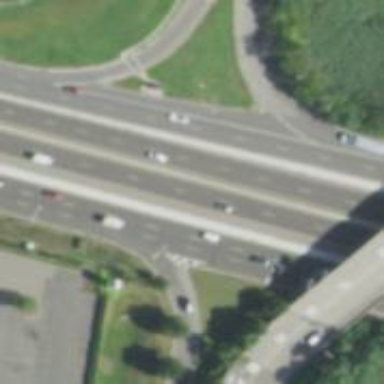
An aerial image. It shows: This image shows trunk highway that functions as expressway.